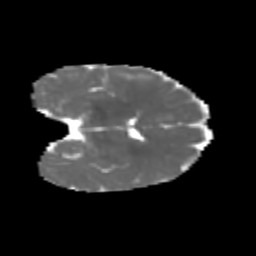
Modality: MD
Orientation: coronal
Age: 6
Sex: female
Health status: healthy